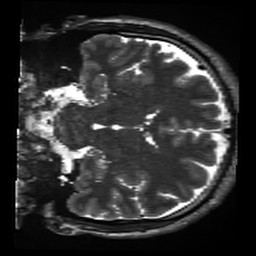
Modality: inplaneT2
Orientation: coronal
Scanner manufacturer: siemens
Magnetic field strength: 3 T
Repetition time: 11 s
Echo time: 0.059 s